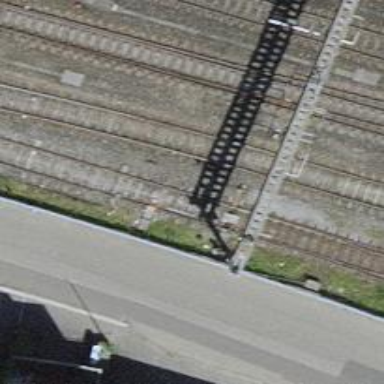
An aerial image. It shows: Siding railway track with electrified contact line.